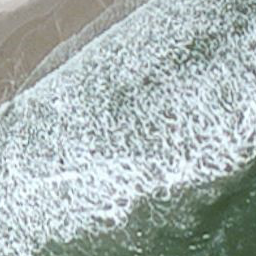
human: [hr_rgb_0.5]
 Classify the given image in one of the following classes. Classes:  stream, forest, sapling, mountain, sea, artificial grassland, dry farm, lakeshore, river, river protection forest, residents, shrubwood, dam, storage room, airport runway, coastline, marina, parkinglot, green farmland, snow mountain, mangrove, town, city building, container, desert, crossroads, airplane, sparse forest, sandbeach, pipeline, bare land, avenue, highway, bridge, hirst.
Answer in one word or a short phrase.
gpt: coastline